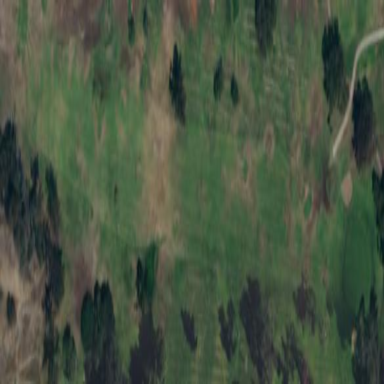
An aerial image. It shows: Rough area in golf course.